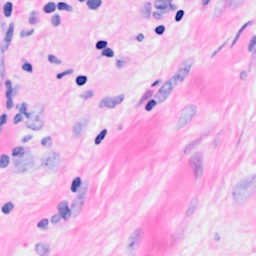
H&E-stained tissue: Breast